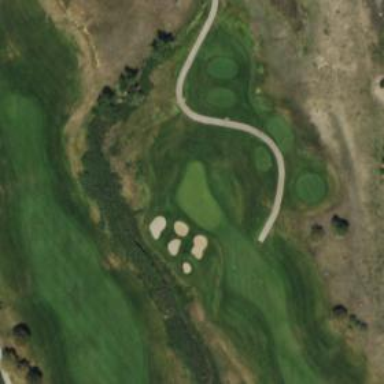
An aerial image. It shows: View of golf hole.